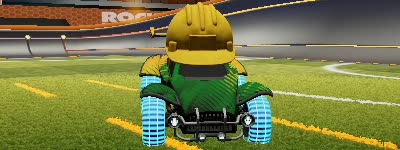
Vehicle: octane